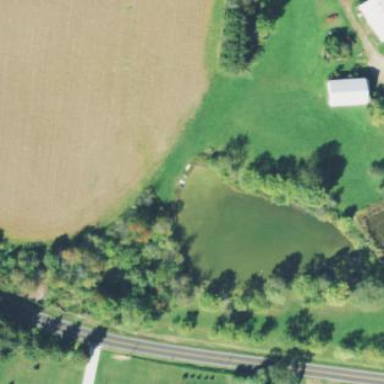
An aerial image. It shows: Peaceful pond surrounded by nature.